Question: Currently, I have a plot that supports "lockable" points. I register a plotclick event, highlight the point, and display a tooltip that I give the id of '"lockedPoint" + item.dataindex'. I also have a zoom feature that uses jquery.flot.selection.js. By using this, I modify my x and y axis maximums and minimums, and I replot my data (essentially throwing away the old data). I am trying to preserve the "locked points" when zooming.
One solution I have thought of is when gathering my data, I can specifically push the point into the correct place in the series that it needs to be if it is within range of the zoom and then highlight the point. However, this does not seem to be working correctly.
I store the data about "locked points" in an associative array initialized like this.
'''
for (var i = 1; i < 5; i++){
lockedPoints["Series " + i] = [];
}
'''
Then I allow a maximum of three items to be pushed onto each array (max of three lockable points per series). I would replace the point in the array with the new highlighted point (I believe the only thing that would change would be the dataindex). Is it possible that I could make points survive zooming by pushing them into the data series when gathering data?
'''
function gatherData(kElement, a0Element){
//PRE: kElement is the id of the element containing the rate constant, and a0Element is the id of the element
// containing the molarity
//POST: FCTVAL is a data series in the format of {data: data, lines: {show: true}, color: "color", label: "label"}
var xData = []; //x-coordinates
var yData = []; //y-coordinates
var data = []; //array of coordinate pairs
var startingPoint; //least x-value to graph
var finishingPoint; //greatest x-value to graph
var range; //range of x-values
var interval; //value to evenly space x-values for calculations
var current; //current value of x-coordinate for which we are
// calculating a y-value
var labelParent; //parent node of x-axis labels
var k; //rate constant value
var molarValue; //molarity value
var result; //result of the rate equation
numXPoints = 1001;
if (document.getElementById("logCheck").value == "On"){ //graph logarithmically
logarithmic = true;
}
else{ //graph decay
logarithmic = false;
}
if (document.getElementById("blackWhite").value == "On"){
blackWhite = true;
}
else{
blackWhite = false;
}
k = document.getElementById(kElement).value;
molarValue = document.getElementById(a0Element).value;
startingPoint = minX; //we will say time starts at 0 always for this plot
finishingPoint = maxX;
range = finishingPoint - startingPoint; //calculated range for determining points to plot
interval = range / numXPoints; //we will graph numXPoints points
current = startingPoint;
result = molarValue * Math.pow(Math.E, (-k * current));
if (logarithmic){ //for logarithmic calculations
result = Math.log(result);
}
if (result > maxValue){ //store largest y-value
maxValue = result;
}
for (var i = 0; i < numXPoints; i++){ //store x-values and calculated y-values
// and find max y-value
xData[i] = current;
yData[i] = result;
current += interval;
result = molarValue * Math.pow(Math.E, (-k * current));
if (logarithmic){ //for logarithmic calculations
result = Math.log(result);
}
if (yData[i] > maxValue){ //store largest y-value
maxValue = yData[i];
}
if (yData[i] < minValue && minValue > -400){ //store smallest y-value
minValue = yData[i];
}
}
for (var i = 0; i < numXPoints; i++){ //combine coordinates into one series
data[i] = [xData[i], yData[i]];
}
//modified jquery.flot.js to support dashed line hover.
//values modified were pointRadius and radius in the drawPointHighlight method.
if (blackWhite == true){
switch(kElement){
case "kValue1":
return {points:{show: true, radius: 0}, data: data, lines:{show: true}, color: "black", label: "Series 1", shadowSize: 0};
break;
case "kValue2":
return {points:{show: true, radius: 0}, data: data, dashes:{show: true, dashLength: 2}, color: "black", label: "Series 2", shadowSize: 0};
break;
case "kValue3":
return {points:{show: true, radius: 0}, data: data, dashes:{show: true, dashLength: 10}, color: "black", label: "Series 3", shadowSize: 0};
break;
case "kValue4":
return {points:{show: true, radius: 0}, data: data, dashes:{show: true, dashLength: 20}, color: "black", label: "Series 4", shadowSize: 0};
break;
}
}
else{
switch (kElement){ //return proper object to match flot graph description
case "kValue1":
return {points:{show: false, radius: 0}, data: data, lines:{show: true}, color: "red", label: "Series 1"};
break;
case "kValue2":
return {points:{show: false, radius: 0}, data: data, lines:{show: true}, color: "blue", label: "Series 2"};
break;
case "kValue3":
return {points:{show: false, radius: 0}, data: data, lines:{show: true}, color: "green", label: "Series 3"};
break;
case "kValue4":
return {points:{show: false, radius: 0}, data: data, lines:{show: true}, color: "gold", label: "Series 4"};
break;
}
}
}
'''
I can find a way to deal with the tooltip removal, but highlighting the same point is the most trivial part.

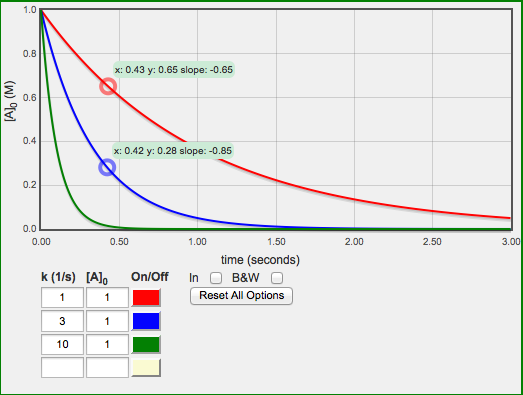
Answer: If you use a combination of 'setupGrid' and 'draw', the highlights will persist between redraws and you won't need to manually reapply (like you would if you re-init).
Also, to manipulate the data between re-draws (say on the zoom selection), use a combination of 'getData' and 'setData':
'''
$("#flot_chart").bind("plotselected", function (event, ranges) {
var fr = ranges.xaxis.from;
var to = ranges.xaxis.to;
$.each(plot.getXAxes(), function(_, axis) {
var opts = axis.options;
opts.min = fr;
opts.max = to
});
//pad data points, so the hover effect doesn't look spotty
var series = plot.getData(); // get series
series[0].data = []; // clear it out
for (var i = fr; i < to; i+=(to-fr)/100){
series[0].data.push([i,Math.sin(i)]); // push in data with a suitable increment to i
}
plot.setData(series); // set the new data
plot.setupGrid(); // redo the grid
plot.draw(); // redraw the plot
plot.clearSelection();
});
'''
Here's a fiddle <URL>.